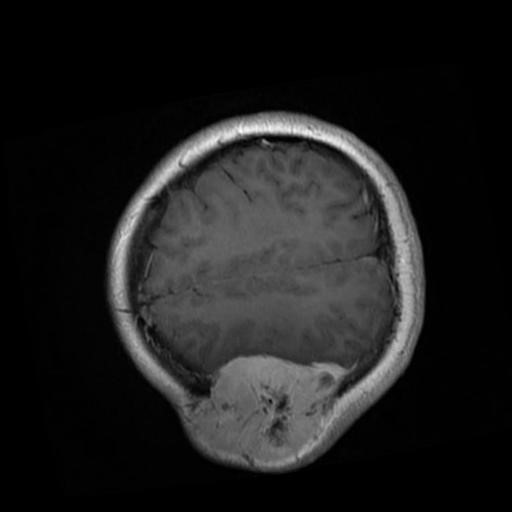
Label: brain_menin